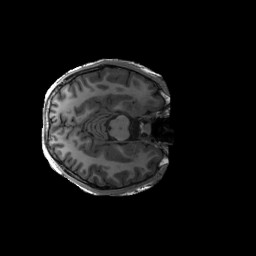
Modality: T1w
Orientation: axial
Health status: ill
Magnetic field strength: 3 T